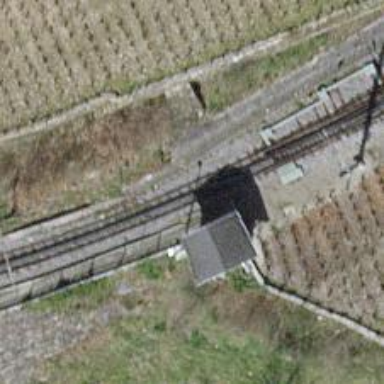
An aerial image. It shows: Railway halt.